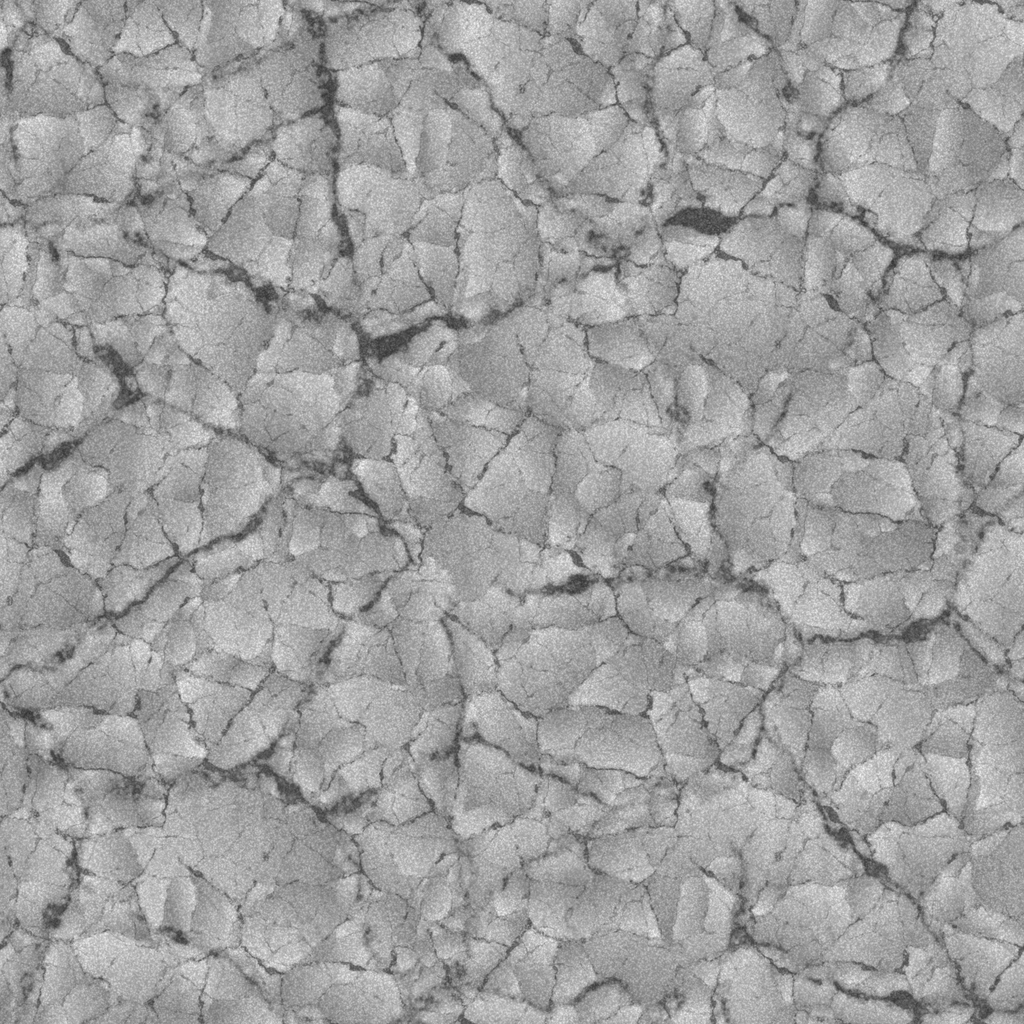
Texture map type: Displacement